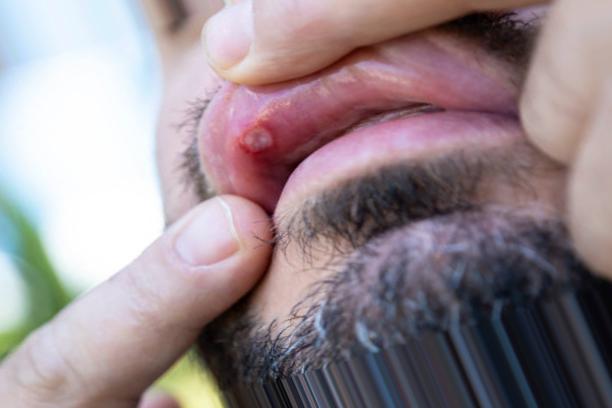
Condition: Mouth Ulcer